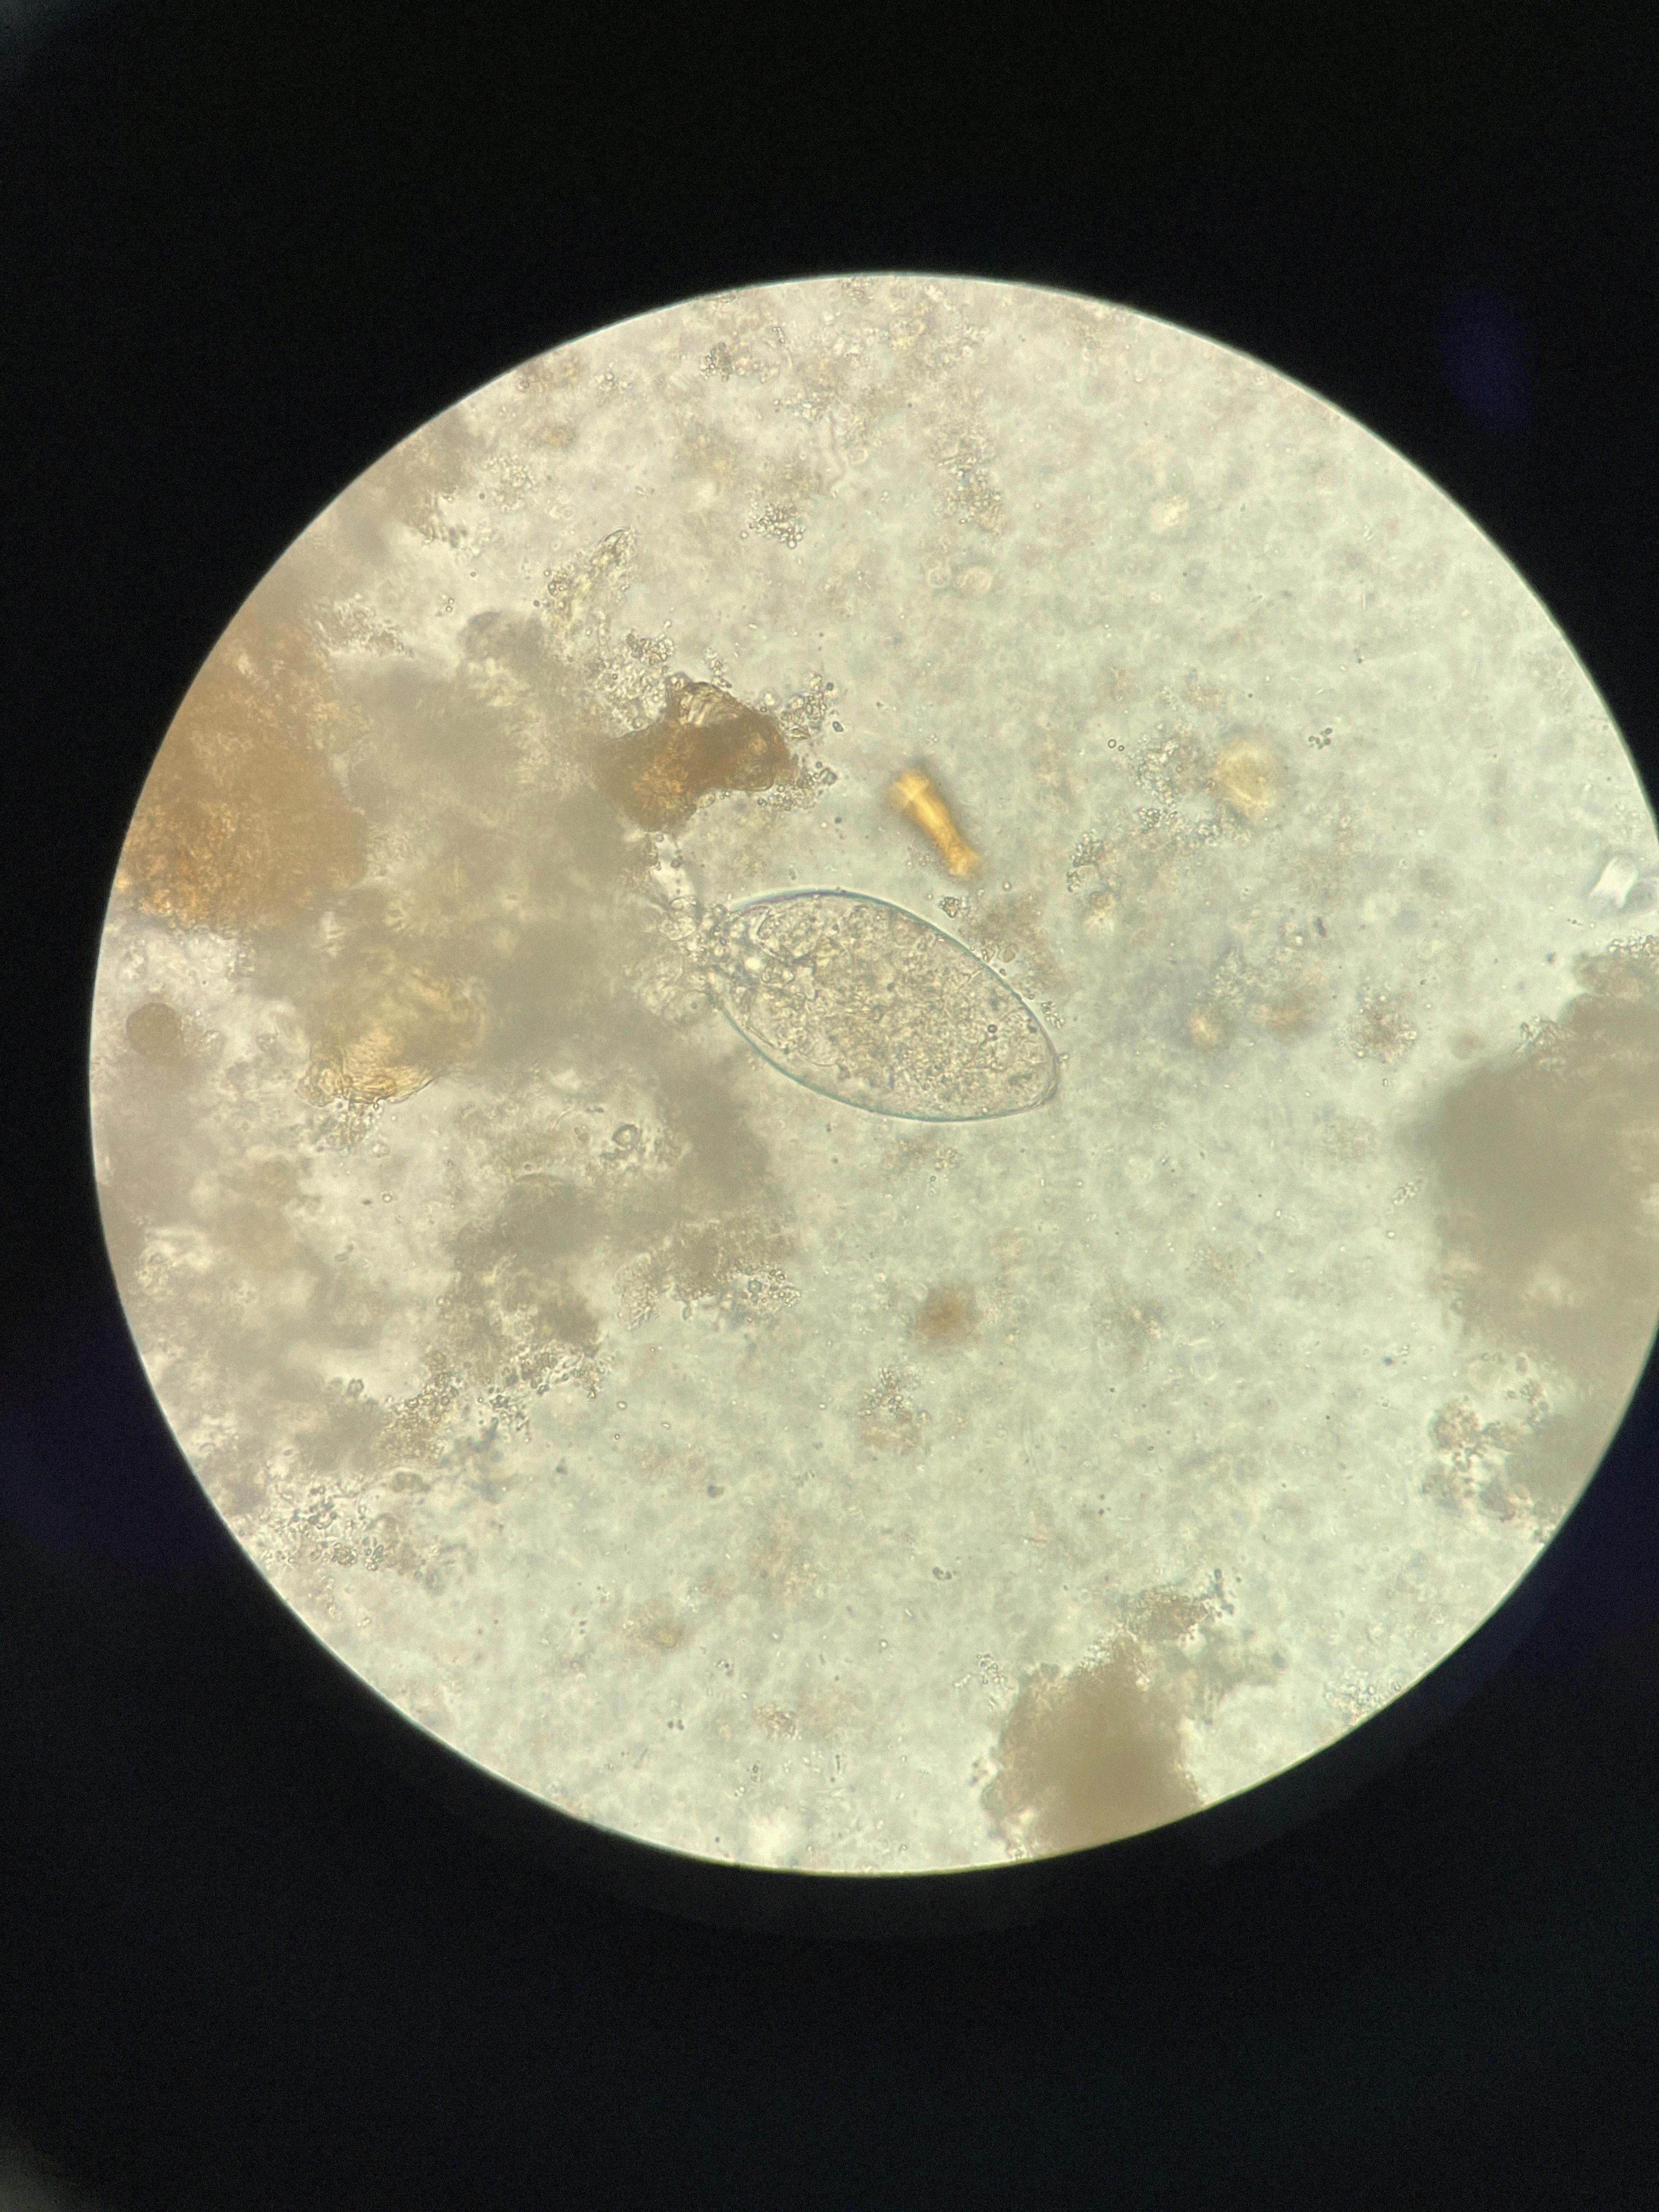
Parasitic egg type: Fasciolopsis buski